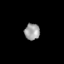
Tissue: skin
Cell type: Epithelial cells
Senescence score: 0.1962
Nuclear area (px): 246
Mean DAPI intensity: 157.252